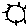
Label: sun